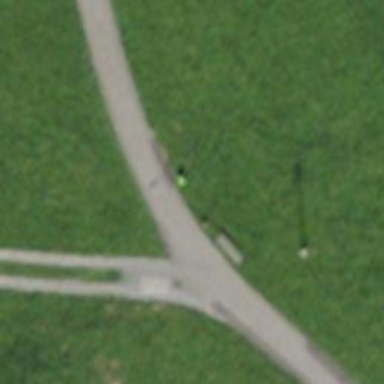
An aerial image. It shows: Brown bench in the vicinity.